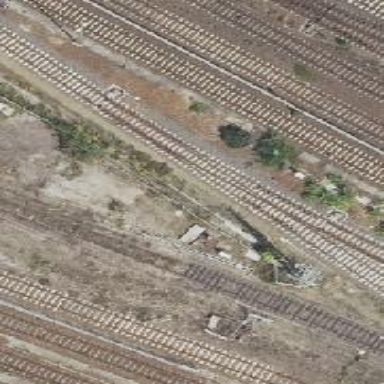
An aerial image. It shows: Railway siding for service.